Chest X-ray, PA view. Patient: 44 years old, sex M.
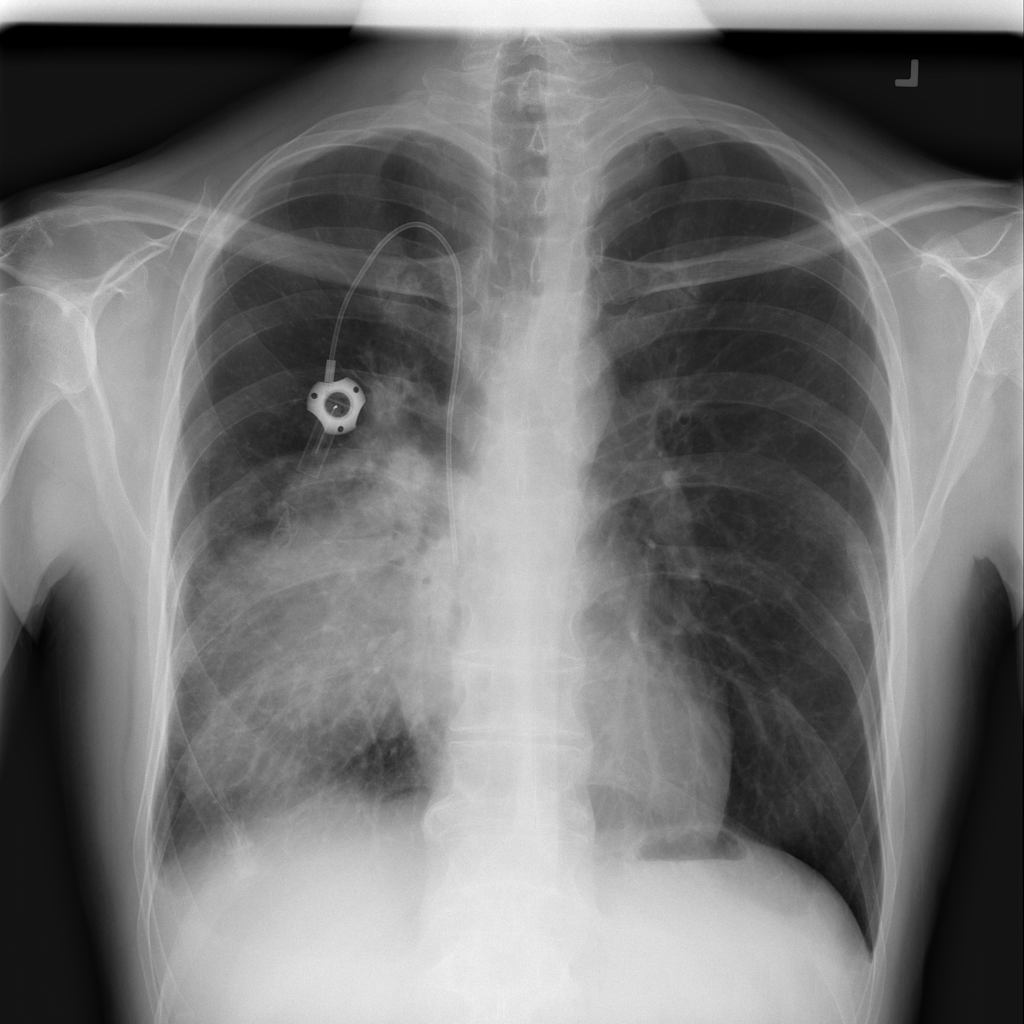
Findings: Mass